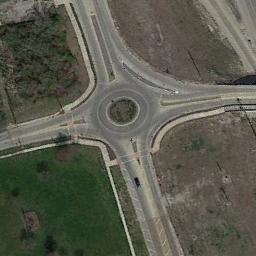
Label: roundabout